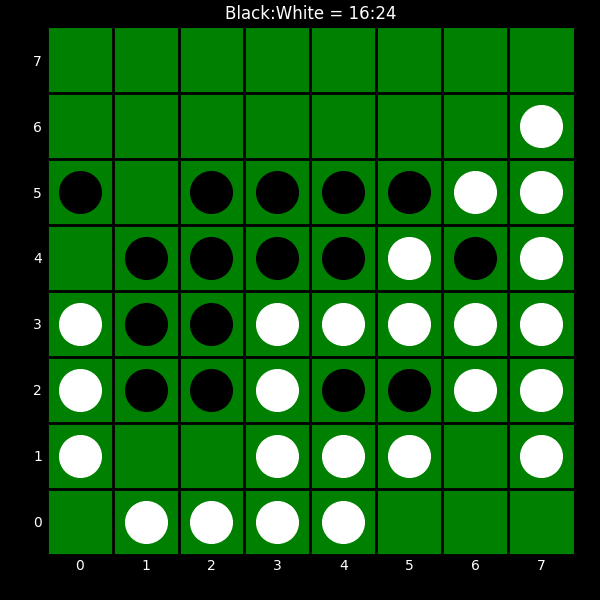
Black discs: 16
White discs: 24